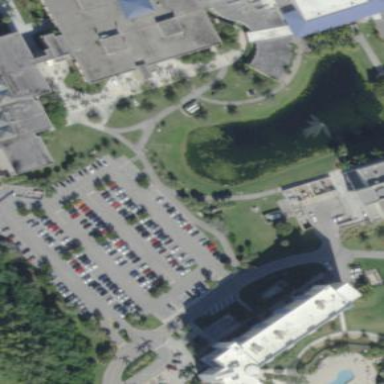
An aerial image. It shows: Parking area with surface.